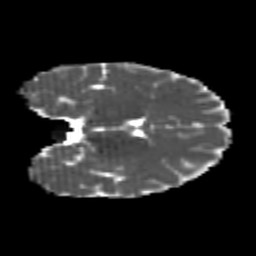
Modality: MD
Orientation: coronal
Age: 24
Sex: female
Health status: healthy
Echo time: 0.074 s